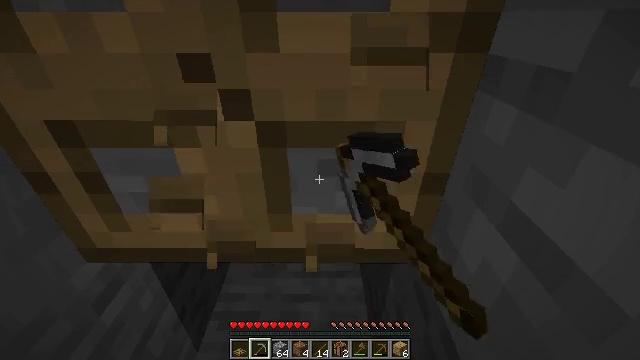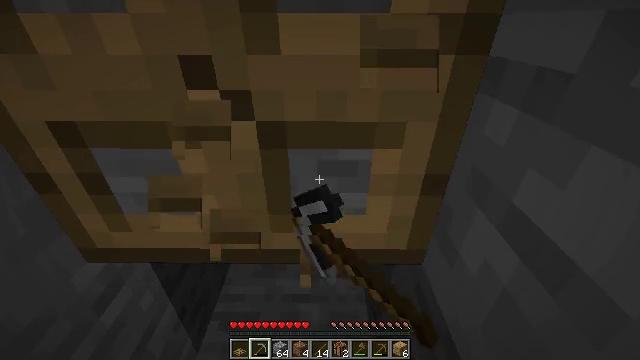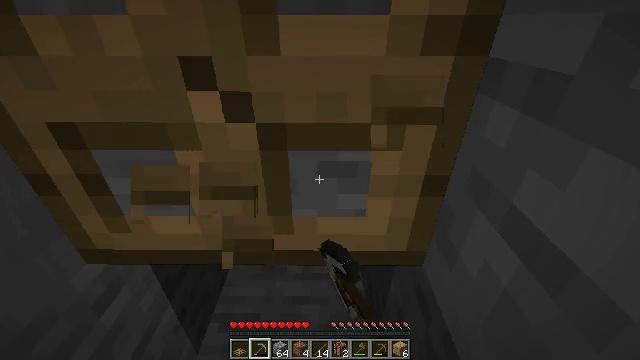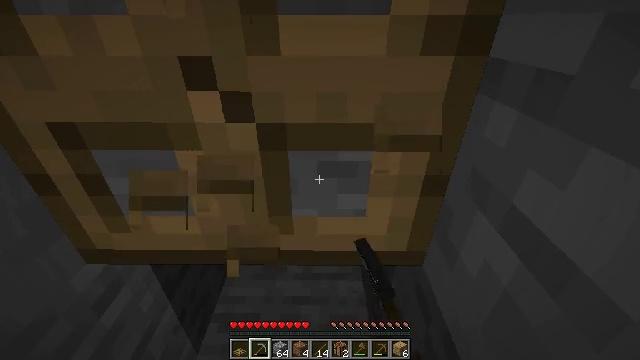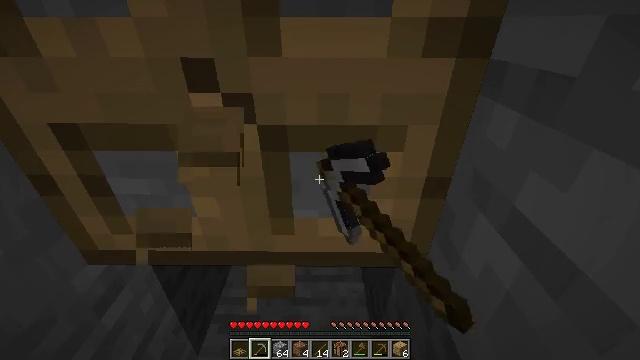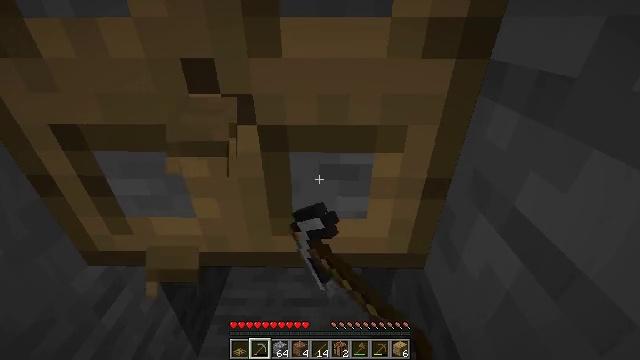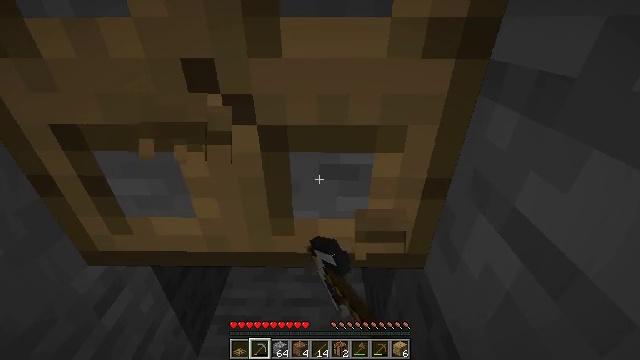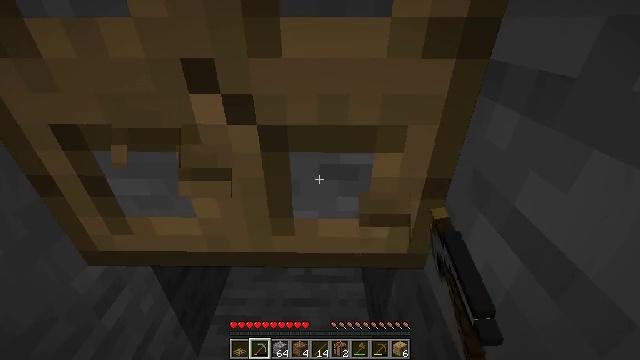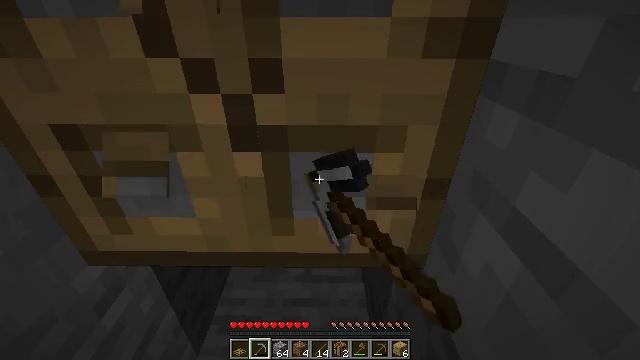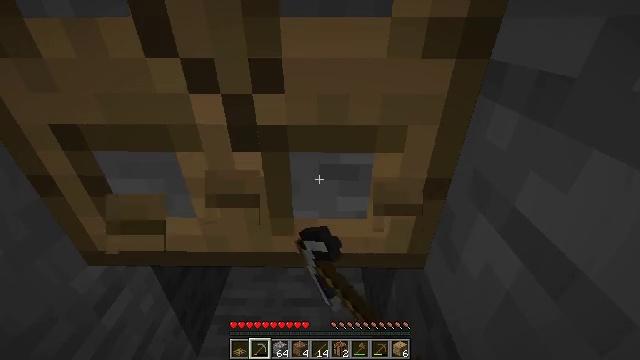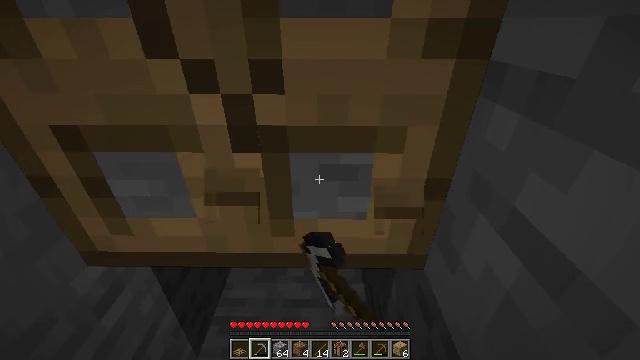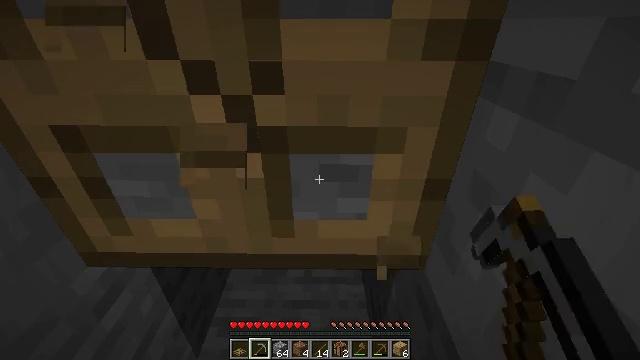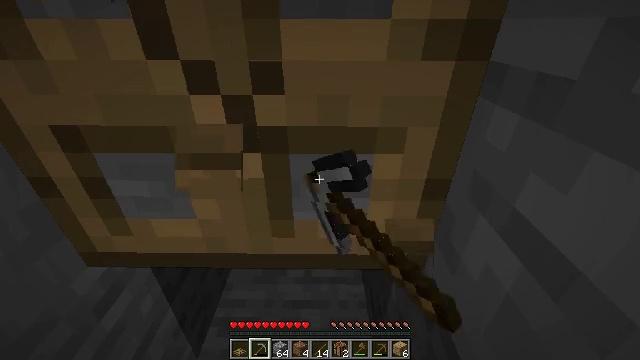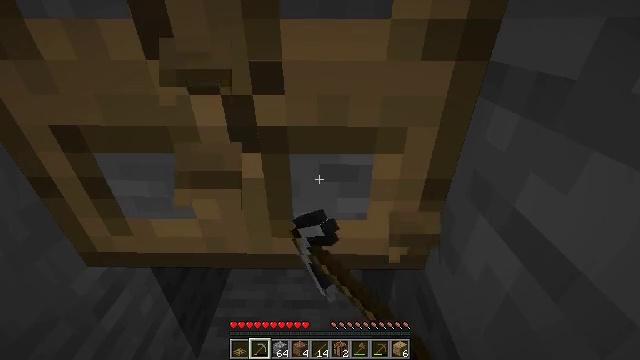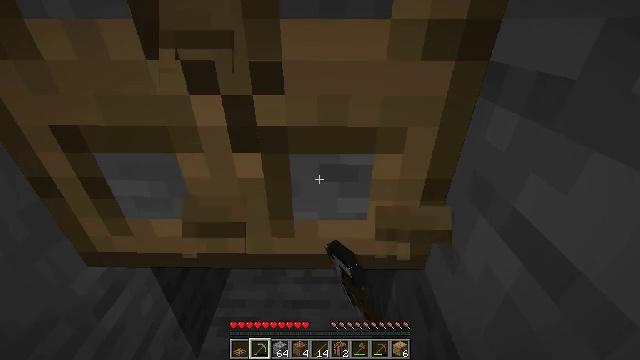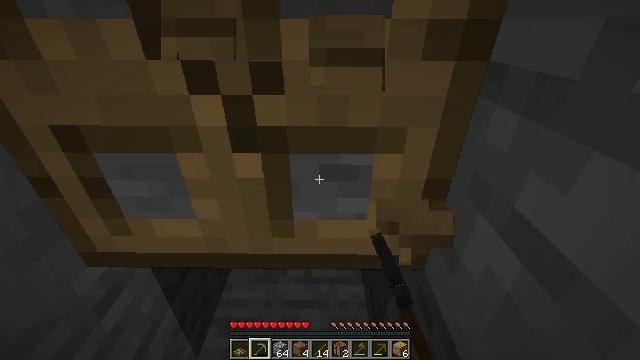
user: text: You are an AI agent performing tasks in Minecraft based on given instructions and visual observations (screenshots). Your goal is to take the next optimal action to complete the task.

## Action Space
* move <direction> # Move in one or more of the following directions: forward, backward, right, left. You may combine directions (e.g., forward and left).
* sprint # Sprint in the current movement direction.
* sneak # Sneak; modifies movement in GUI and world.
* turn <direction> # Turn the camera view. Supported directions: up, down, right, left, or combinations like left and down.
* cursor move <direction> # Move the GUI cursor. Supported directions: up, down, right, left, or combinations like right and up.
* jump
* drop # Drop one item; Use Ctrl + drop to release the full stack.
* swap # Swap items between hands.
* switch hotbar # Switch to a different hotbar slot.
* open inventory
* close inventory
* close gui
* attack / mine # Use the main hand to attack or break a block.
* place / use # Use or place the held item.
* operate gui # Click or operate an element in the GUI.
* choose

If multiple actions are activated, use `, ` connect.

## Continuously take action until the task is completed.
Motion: motion action
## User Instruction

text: Mine the oak trapdoor.
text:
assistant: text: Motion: attack / mine
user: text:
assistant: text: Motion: attack / mine
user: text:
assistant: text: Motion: attack / mine
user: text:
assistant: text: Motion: attack / mine
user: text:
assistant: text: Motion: attack / mine
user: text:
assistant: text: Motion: attack / mine
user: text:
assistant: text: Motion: attack / mine
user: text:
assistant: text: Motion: attack / mine
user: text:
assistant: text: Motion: attack / mine
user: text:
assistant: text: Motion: attack / mine
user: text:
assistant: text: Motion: attack / mine
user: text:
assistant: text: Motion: attack / mine
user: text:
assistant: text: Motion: attack / mine
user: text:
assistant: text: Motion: attack / mine
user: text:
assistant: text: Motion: attack / mine
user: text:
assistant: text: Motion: attack / mine
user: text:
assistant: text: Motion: attack / mine
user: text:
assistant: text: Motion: attack / mine
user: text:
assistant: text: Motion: attack / mine
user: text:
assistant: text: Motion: attack / mine
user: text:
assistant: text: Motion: attack / mine
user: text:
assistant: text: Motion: attack / mine
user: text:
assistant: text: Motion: attack / mine
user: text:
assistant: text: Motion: attack / mine
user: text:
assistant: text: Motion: attack / mine
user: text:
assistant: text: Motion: attack / mine
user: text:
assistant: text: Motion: attack / mine
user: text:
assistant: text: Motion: attack / mine
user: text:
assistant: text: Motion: attack / mine
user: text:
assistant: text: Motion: attack / mine